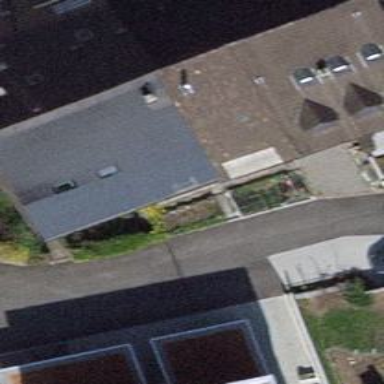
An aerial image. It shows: Small solar photovoltaic panel generator installed on roof.